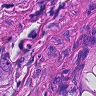
Metastatic tissue present: yes